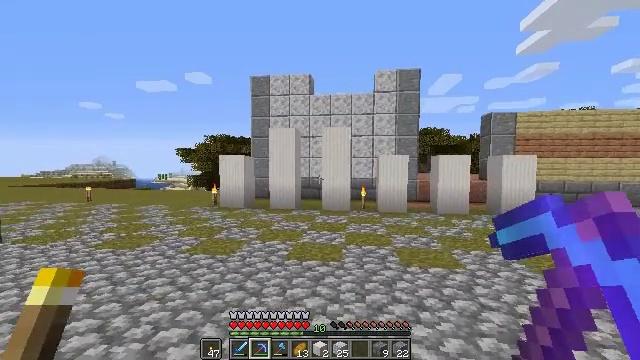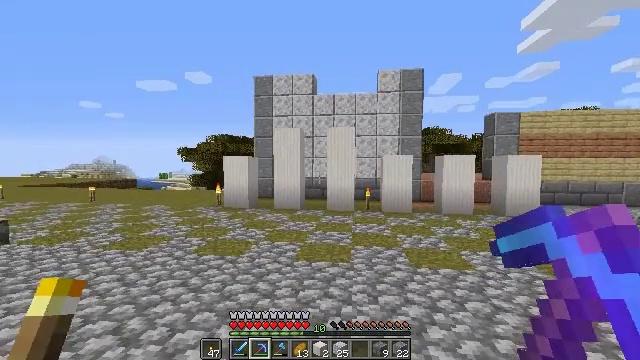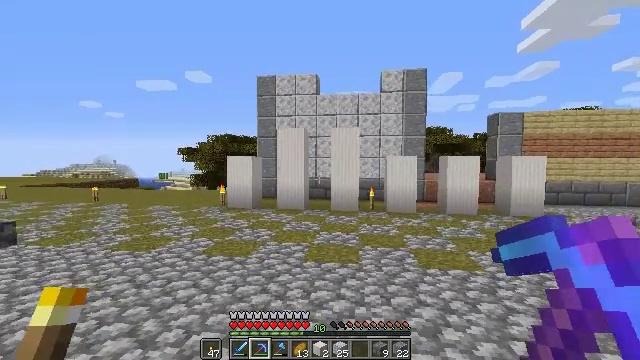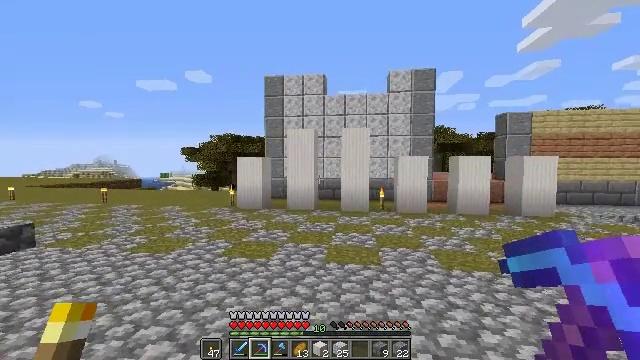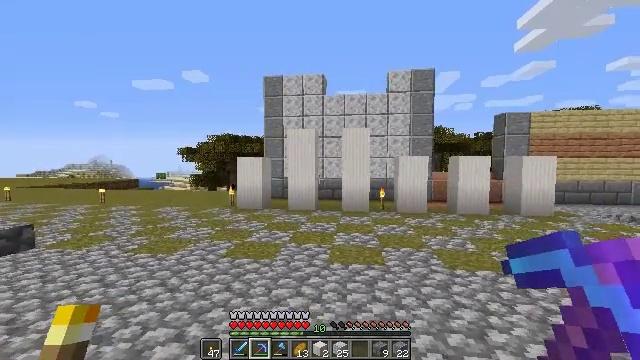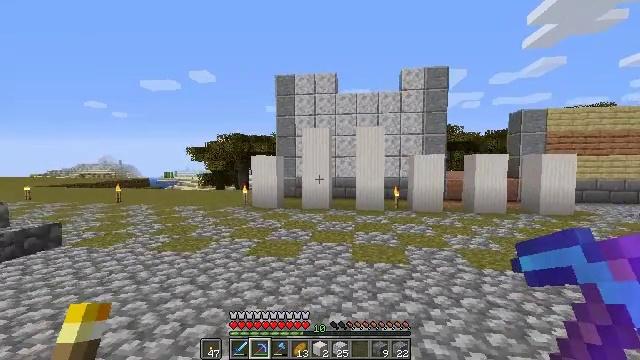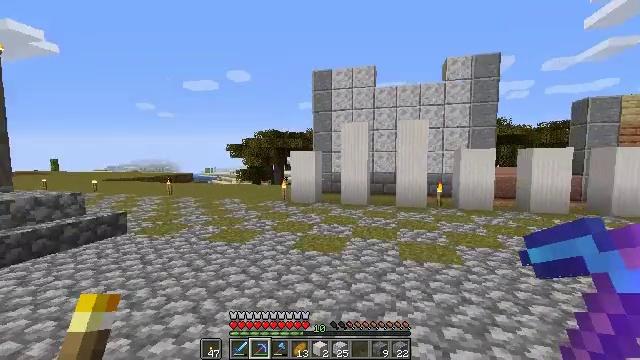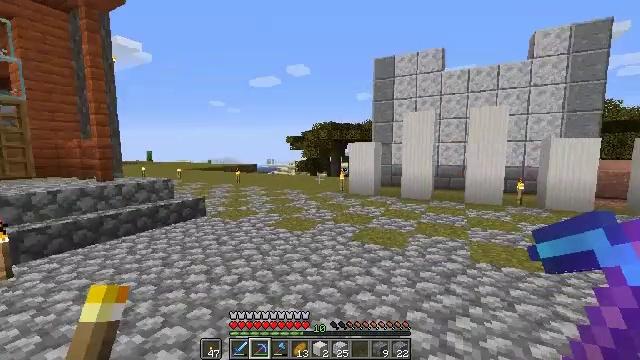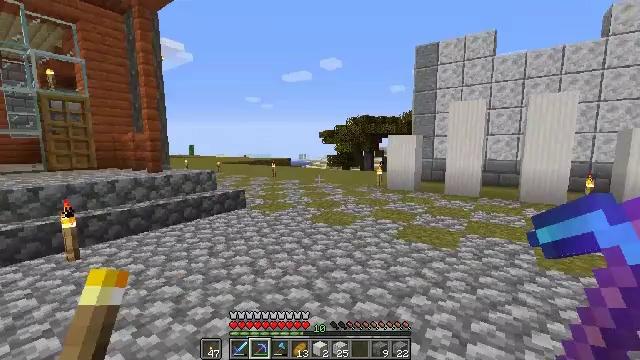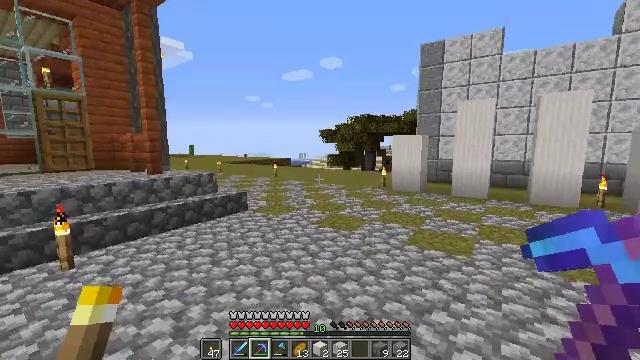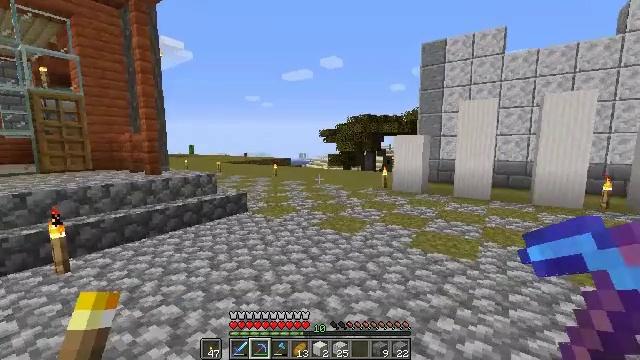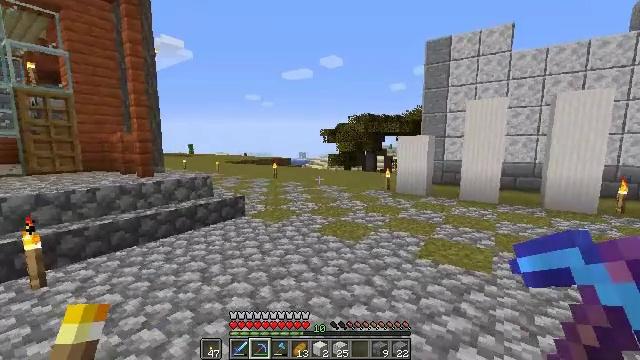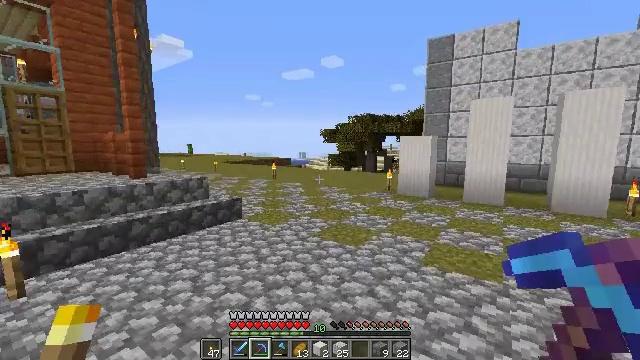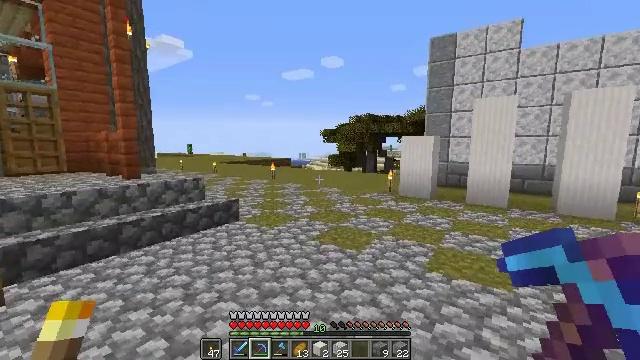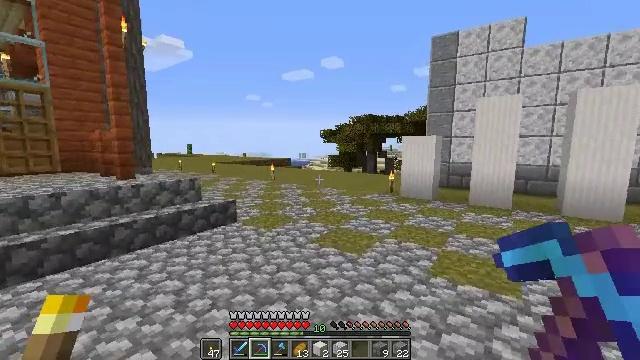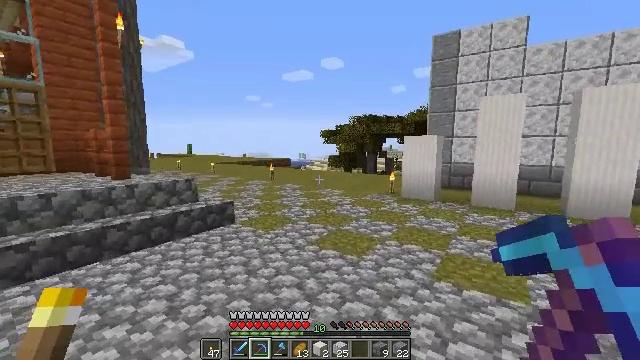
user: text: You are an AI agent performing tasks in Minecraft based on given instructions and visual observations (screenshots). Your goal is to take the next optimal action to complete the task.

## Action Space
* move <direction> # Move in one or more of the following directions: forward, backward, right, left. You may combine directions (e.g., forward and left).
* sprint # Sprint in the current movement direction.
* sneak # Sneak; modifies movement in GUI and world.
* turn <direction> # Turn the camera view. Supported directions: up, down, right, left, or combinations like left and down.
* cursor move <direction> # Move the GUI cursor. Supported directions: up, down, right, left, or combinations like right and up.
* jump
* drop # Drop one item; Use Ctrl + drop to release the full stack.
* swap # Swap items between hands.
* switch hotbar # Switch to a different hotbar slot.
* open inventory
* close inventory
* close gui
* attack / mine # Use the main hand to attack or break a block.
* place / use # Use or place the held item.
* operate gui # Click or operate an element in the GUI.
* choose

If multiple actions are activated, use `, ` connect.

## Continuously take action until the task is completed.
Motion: motion action
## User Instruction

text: Attack the quartz pillar to collect it.
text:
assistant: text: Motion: move left
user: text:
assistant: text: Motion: move left
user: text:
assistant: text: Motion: move left
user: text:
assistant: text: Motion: move left
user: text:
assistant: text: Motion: move left, turn left
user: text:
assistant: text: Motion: move forward and move left, turn left and down
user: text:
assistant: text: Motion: move forward and move left, turn left and down
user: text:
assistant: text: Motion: move forward and move left, turn left and down
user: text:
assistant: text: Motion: move forward
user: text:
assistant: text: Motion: move forward
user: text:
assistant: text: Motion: move forward
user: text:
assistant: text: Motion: move forward
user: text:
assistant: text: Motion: move forward
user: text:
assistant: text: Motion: move forward
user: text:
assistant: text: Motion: move forward
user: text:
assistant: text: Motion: move forward
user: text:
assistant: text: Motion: move forward
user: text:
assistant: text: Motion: move forward
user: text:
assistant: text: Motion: move forward
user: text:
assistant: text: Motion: move forward
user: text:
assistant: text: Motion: move forward
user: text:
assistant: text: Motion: move forward
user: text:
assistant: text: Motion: move forward, turn right and down
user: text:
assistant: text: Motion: move forward, turn right and down
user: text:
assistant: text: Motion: move forward, turn right and down
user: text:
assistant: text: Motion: move forward and move left, turn right and down
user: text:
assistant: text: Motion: move forward and move left
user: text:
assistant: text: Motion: move forward and move left, turn right
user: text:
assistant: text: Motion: move forward and move left, turn right and down
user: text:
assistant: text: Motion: move forward and move left, turn right and down